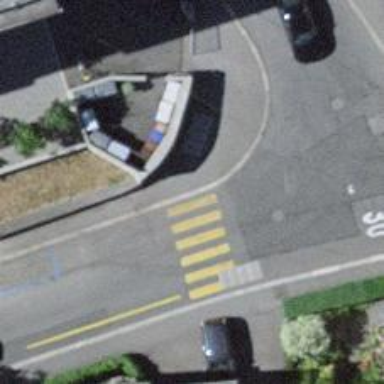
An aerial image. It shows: Kerb barrier.